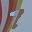
Label: 7